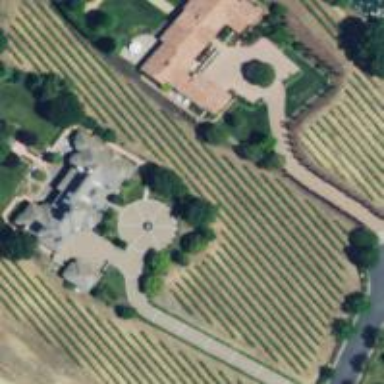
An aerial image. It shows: Vineyard growing grapes.